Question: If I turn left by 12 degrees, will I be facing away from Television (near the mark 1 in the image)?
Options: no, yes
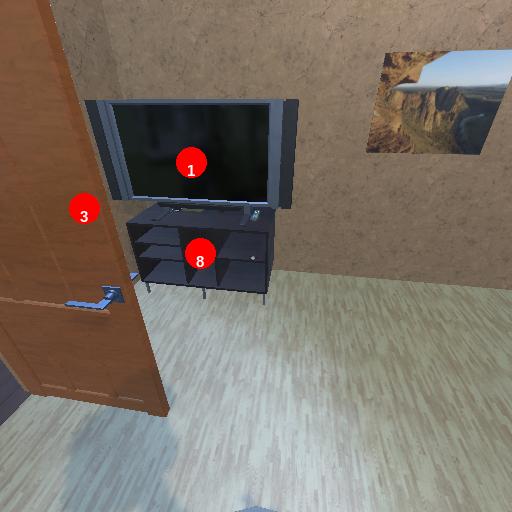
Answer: no